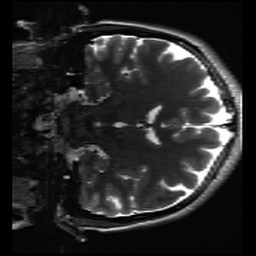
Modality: inplaneT2
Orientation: coronal